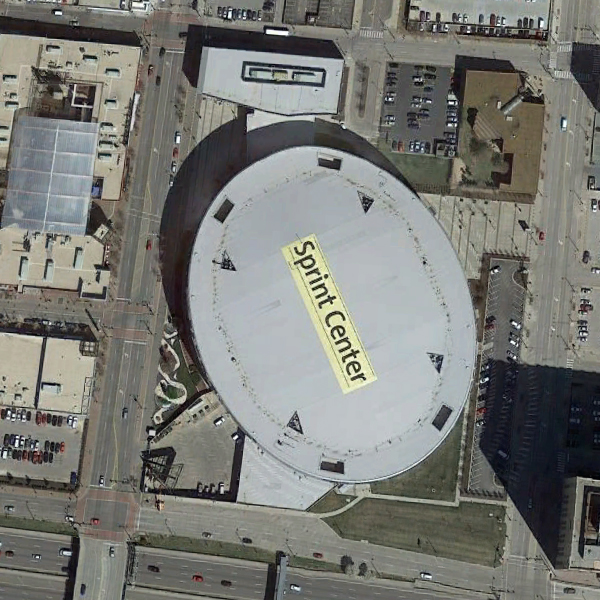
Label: Center